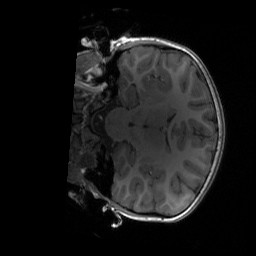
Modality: T1w
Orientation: coronal
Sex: female
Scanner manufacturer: siemens
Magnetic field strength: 3 T
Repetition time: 1.9 s
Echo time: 0.00243 s